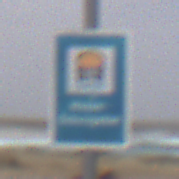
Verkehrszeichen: Wasserschutzgebiet
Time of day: Midday
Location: Outdoor (Nature)
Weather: PartlyCloudy
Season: NotSpecified
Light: Natural